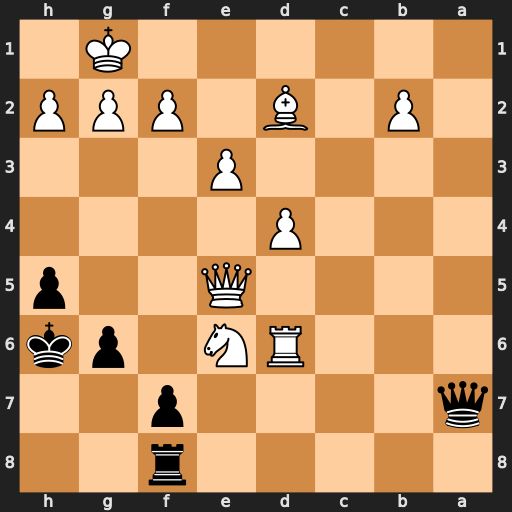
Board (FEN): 5r2/q4p2/3RN1pk/4Q2p/3P4/4P3/1P1B1PPP/6K1
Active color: b
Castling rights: -
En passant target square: -
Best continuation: Qa1+ Bc1 Qxc1#